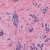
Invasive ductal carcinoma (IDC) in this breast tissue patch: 1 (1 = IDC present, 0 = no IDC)